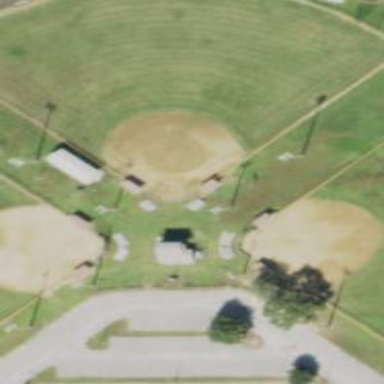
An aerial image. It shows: Baseball pitch for leisure land activities.